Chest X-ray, PA view. Patient: 48 years old, sex M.
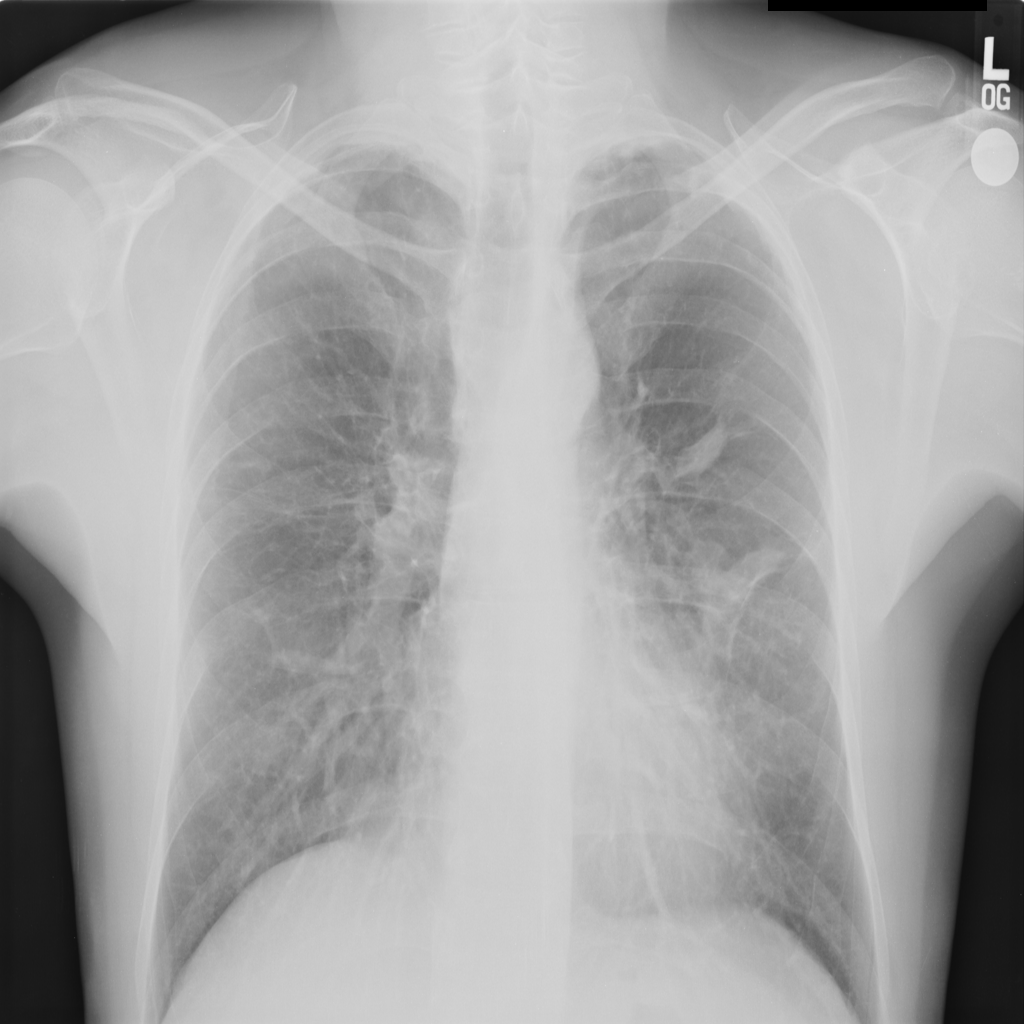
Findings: No Finding